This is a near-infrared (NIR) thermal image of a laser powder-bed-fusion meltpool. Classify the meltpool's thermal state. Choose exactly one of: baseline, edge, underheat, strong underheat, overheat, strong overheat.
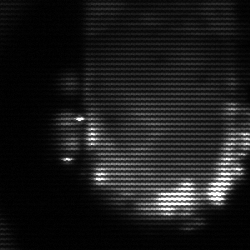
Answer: baseline